Question: I have a grid that lists Road information and want a Toolbar Template that will allow me to filter the roads by choosing a Concession from a DropDownList.
### Something like this
My code:
'''
<div id="datagrid">
@(Html.Kendo().Grid<SustIMS.Models.RoadModel>()
.Name("datagrid_Roads")
.Columns(columns =>
{
columns.Bound(r => r.RoadCode).Title(ViewBag.lblCode).Width(140);
columns.Bound(r => r.RoadType).Title(ViewBag.RoadType).Width(140);
columns.Bound(r => r.RoadMediumDescription).Title(ViewBag.lblDescription);
columns.Bound(r => r.ConcessionCode).Title("CCode").Hidden();
columns.Bound(r => r.ConcessionMediumDescription).Hidden().Title(ViewBag.Concession);
})
.ToolBar(toolbar =>
{
toolbar.Template(@<text>
<div class="toolbar">
<label class="category-label" for="category">Concessao:</label>
@(Html.Kendo().DropDownList()
.Name("concessions")
.OptionLabel("All")
.DataTextField("ConcessionMediumDescription")
.DataValueField("CCode")
.AutoBind(false)
.Events(e => e.Change("concessionChange"))
.DataSource(ds =>
{
ds.Read("ConcessionFiltering", "MasterData");
})
)
</div>
</text>);
})
.HtmlAttributes(new { style = "height: 534px;" })
...
)
)
</div>
<script type="text/javascript">
function concessionChange() {
var value = this.value(),
grid = $("#datagrid_Roads").data("kendoGrid");
if (value) {
grid.dataSource.filter({ field: "ConcessionMediumDescription", operator: "eq", value: value });
} else {
grid.dataSource.filter({});
}
}
'''
'''
public ActionResult ConcessionFiltering()
{
ConcessionModel cm = new ConcessionModel();
var aux = cm.getConcessions();
return Json(aux.concessions.Select(c => c.concession.mediumDescription).Distinct(), JsonRequestBehavior.AllowGet);
}
'''
This is the current result:

The list is filled with the word "undefined" 16 times, which is the number of concessions I currently have. When I select one of the undefined options, it shows the actual name of the concession, refreshes the grid but doesn't filter it.
I want the list to show the concession names and to filter the grid by concession as I select one of them. What am I missing?
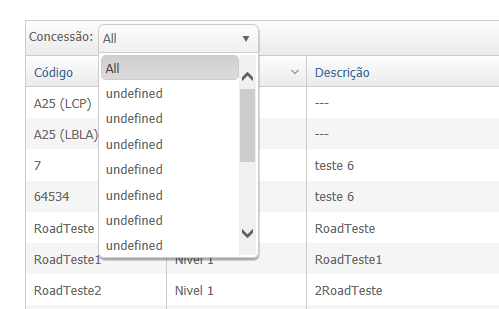
Answer: change this
'''
return Json(aux.concessions.Select(c => c.concession.mediumDescription).Distinct(), hJsonRequestBehavior.AllowGet);
'''
to
'''
return Json(aux.concessions.Select(c => new ConcessionModel { Description = c.concession.mediumDescription }).Distinct(), JsonRequestBehavior.AllowGet);
'''